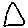
Label: triangle